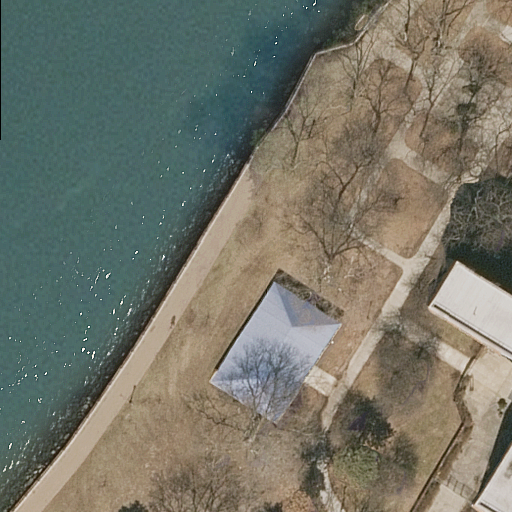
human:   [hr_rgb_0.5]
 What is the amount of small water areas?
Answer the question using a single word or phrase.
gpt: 0

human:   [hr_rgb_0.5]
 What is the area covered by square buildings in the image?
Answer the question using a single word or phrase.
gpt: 0m2

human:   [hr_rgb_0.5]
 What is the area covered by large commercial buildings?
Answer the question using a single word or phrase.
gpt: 0m2

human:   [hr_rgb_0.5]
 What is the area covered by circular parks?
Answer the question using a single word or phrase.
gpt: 0m2

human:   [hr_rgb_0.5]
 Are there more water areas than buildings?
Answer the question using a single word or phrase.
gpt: no

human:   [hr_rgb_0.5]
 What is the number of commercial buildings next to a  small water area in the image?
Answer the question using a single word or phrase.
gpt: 0

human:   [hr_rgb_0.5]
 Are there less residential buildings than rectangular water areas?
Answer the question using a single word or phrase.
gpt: no

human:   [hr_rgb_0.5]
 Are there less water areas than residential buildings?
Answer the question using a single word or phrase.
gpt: no

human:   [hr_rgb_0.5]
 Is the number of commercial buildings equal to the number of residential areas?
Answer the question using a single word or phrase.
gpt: no

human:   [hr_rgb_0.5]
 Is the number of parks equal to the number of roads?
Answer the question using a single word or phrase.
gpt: yes

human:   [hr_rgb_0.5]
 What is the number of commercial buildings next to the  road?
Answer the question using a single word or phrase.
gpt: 0

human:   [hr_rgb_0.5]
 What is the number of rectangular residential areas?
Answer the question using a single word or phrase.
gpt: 0

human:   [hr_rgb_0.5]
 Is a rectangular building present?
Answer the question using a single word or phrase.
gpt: yes

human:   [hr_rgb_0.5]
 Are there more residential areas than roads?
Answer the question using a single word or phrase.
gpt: no

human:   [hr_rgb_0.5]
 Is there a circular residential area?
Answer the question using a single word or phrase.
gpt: no

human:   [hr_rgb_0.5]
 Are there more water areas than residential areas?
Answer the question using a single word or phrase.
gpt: no

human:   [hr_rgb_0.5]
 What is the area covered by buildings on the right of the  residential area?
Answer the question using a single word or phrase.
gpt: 0m2

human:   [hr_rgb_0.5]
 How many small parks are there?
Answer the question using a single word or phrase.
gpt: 0

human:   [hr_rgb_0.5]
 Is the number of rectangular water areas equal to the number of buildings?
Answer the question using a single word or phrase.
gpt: no

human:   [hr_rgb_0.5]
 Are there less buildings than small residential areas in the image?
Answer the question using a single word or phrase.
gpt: no

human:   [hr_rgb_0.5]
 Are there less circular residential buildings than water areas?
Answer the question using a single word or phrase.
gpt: yes

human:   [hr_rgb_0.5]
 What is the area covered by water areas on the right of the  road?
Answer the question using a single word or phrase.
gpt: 0m2

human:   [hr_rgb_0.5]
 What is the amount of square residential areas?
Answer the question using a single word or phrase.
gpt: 0

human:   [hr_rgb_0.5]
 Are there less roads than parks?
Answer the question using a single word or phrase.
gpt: no

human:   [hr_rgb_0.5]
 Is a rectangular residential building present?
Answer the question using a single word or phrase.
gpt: yes

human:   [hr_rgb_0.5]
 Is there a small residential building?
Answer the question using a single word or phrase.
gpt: no

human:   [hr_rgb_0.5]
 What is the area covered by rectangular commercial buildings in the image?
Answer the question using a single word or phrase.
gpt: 0m2

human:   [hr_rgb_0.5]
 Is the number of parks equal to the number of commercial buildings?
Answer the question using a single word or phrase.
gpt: no

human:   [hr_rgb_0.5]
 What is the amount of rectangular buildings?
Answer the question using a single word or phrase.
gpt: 1

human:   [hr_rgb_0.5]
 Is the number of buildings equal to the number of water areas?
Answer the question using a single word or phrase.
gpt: no

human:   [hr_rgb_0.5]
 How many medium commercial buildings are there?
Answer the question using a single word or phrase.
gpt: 0

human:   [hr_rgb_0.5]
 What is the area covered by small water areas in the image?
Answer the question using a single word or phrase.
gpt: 0m2

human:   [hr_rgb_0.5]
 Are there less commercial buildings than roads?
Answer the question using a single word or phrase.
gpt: yes

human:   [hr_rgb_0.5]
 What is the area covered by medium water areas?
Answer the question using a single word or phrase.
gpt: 0m2

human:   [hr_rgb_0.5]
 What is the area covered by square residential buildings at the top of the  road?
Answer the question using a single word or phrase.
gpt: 0m2

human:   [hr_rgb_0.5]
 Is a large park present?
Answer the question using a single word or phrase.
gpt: yes

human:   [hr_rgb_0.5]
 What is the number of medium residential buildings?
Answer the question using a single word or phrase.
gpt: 1